Question: I need to develop a custom RoleProvider for a MultiTenant web app.
At the DB level, we have a table that relates Users with Roles with Tenants.

My problem is that RoleProvider gets user roles just passing the User as parameter, and we need to take the Tenant into account.
In RoleProvider implementation we have:
'''
public override string[] GetRolesForUser(string username)
{
//Code to retrieve roles from repo
}
'''
As the roles are for a user in an specific Tenant, we need:
'''
public override string[] GetRolesForUser(string username, int tenantId)
{
//Code to retrieve roles from repo
}
'''
The current tenant is stored in the ControllerBase class (the one that all controllers inhereted from).
The Membership and Role Providers are in a separate project, so I don't see a way to use the current Tenant. I think I could create my custom RoleProvider in the web app project.
Any idea on how to implement the RoleProvider interface taking the Tenant as part of the input ?
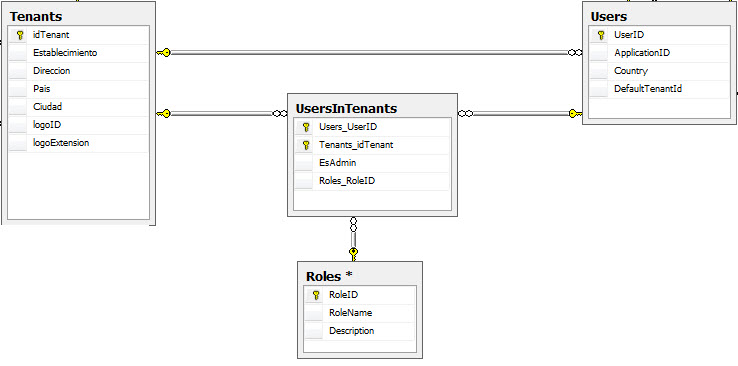
Answer: Well, just to inform you what I did in my case:
As our routes are in the form of 'http://[tenantName].[domain]/[App]/[Area]' we ended up getting the '[tenantName]' from the Request, since it is unique, and with the Tenant and the 'UserName' that came as a parameter I can do my select on our 'UsersInTenants'' table.
The very same can be done using cookies as a way to pass aditional information.
So you can access the request, with the cookies, but for what I research the Session is not yet initialized in most cases.
Hope it helps!